Question: I have a data set with industry names. when I plot the frequency, it gives me
.
Is there any way to plot the frequency of occurrence but only if the frequency is more than a certain number let's say 10.
I guess what I want is plot the count with a condition.
here is my code:
'''
ggplot(see, aes(x=industry, y=freq)) +
geom_bar(stat="identity", colour="black", fill="white") +
xlab("") + ylab("")
'''
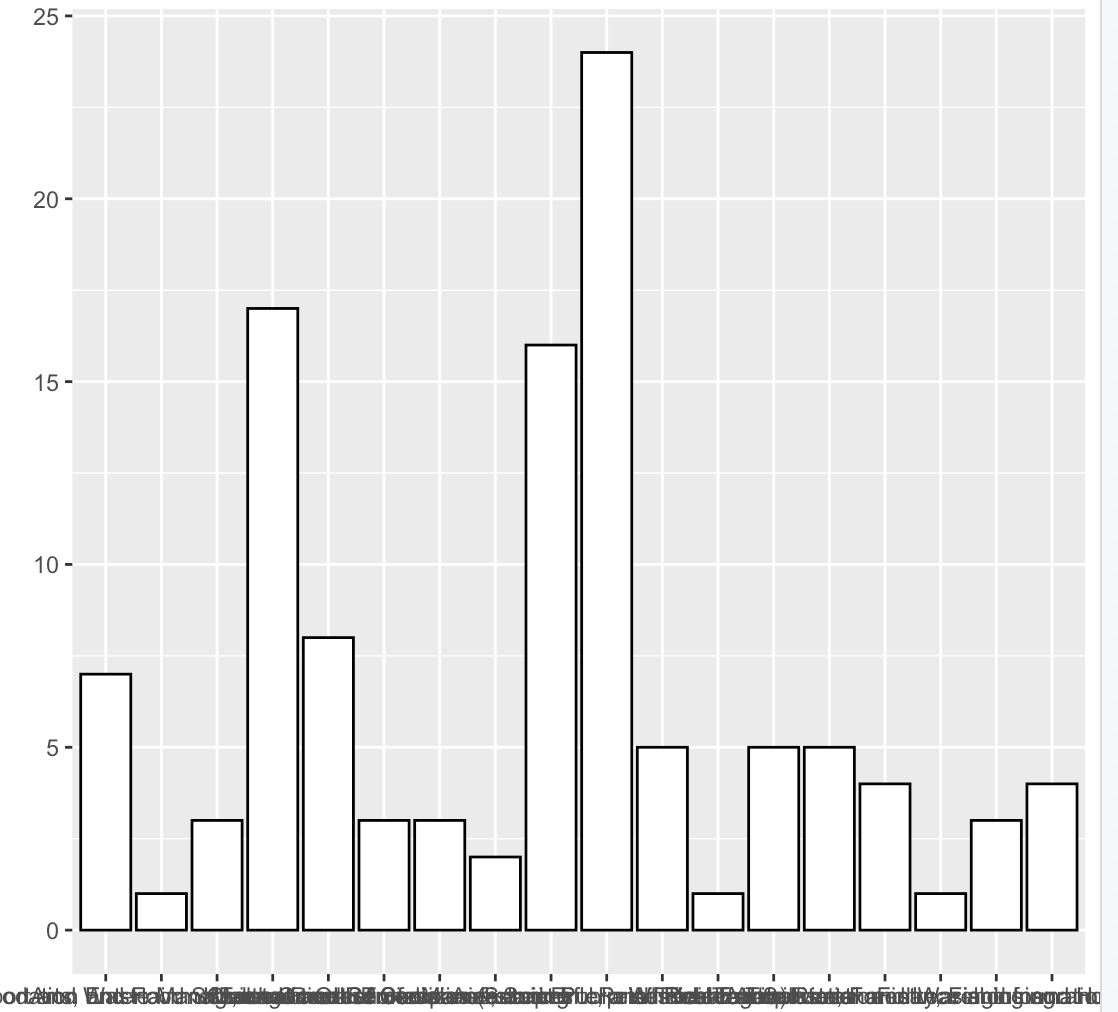
Answer: Just filter the data before plotting, as below,
'''
see %>% filter(freq >= 10) %>%
ggplot(data = .,aes(x=industry, y=freq)) +
geom_bar(stat="identity", colour="black", fill="white") +
xlab("") + ylab("")
'''